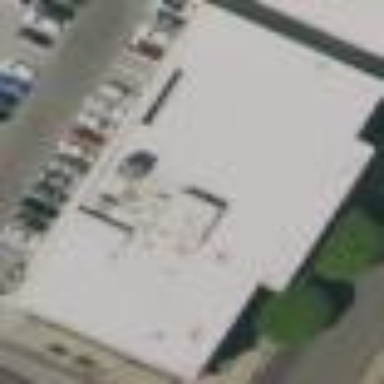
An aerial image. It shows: Commercial building.